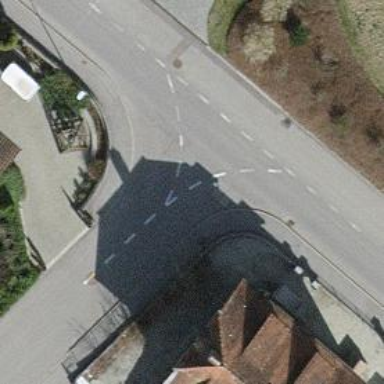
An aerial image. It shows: Zebra crossing on the road.